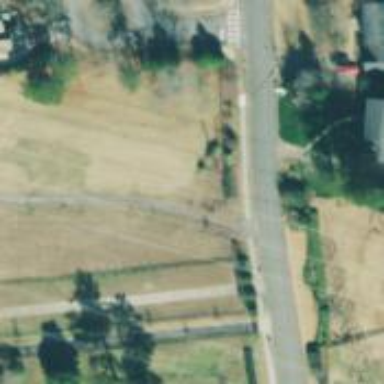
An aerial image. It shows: Unmarked crossing on footway.